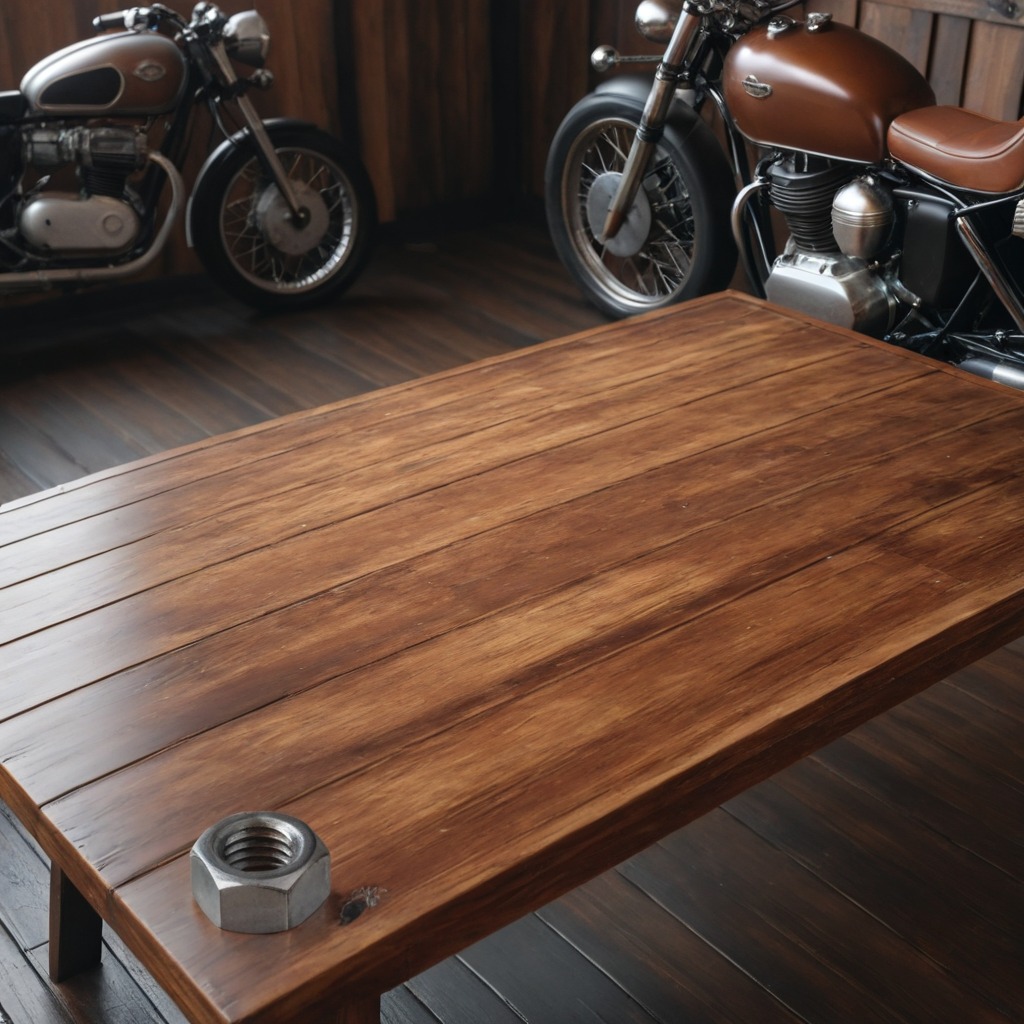
A metal nut is lying on an oil-spilled wooden table in a vintage motorcycle garage.